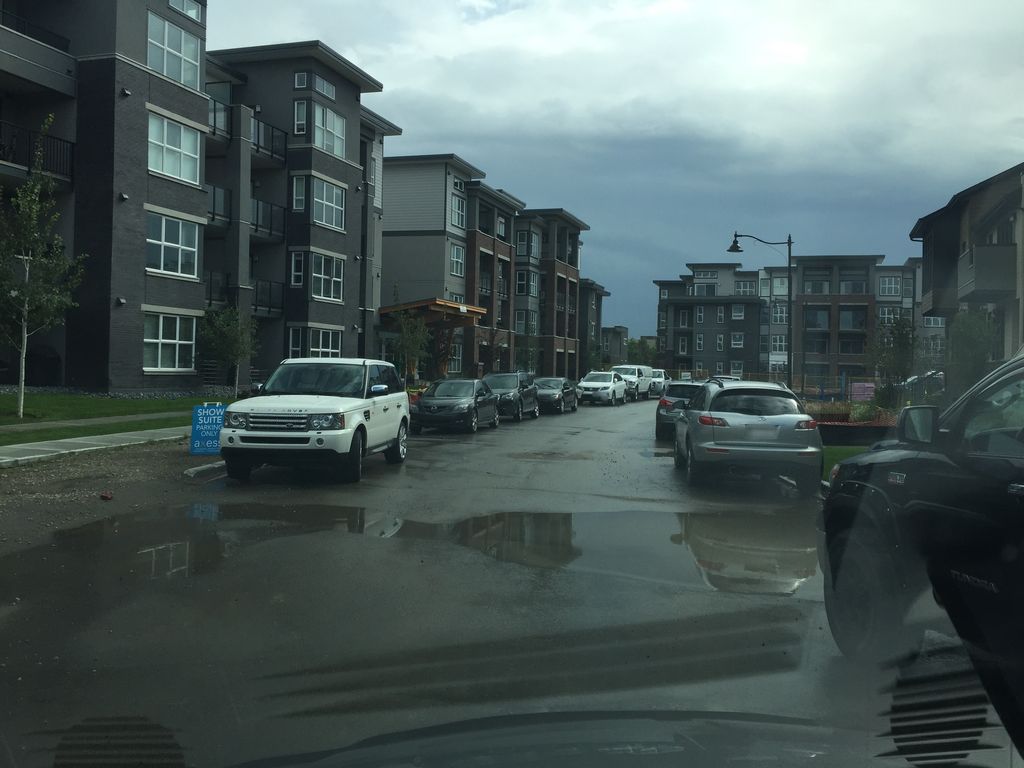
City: calgary